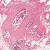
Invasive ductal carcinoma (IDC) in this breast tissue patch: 0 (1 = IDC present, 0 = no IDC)